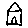
Label: house